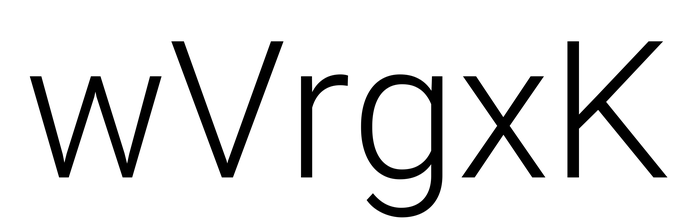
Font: Roboto_Light